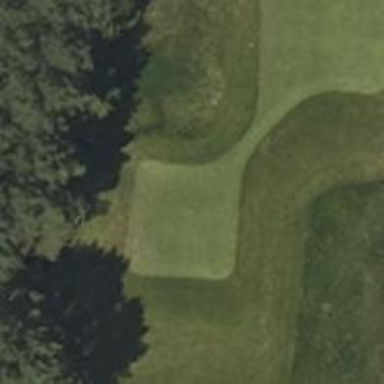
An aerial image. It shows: Golf tee.